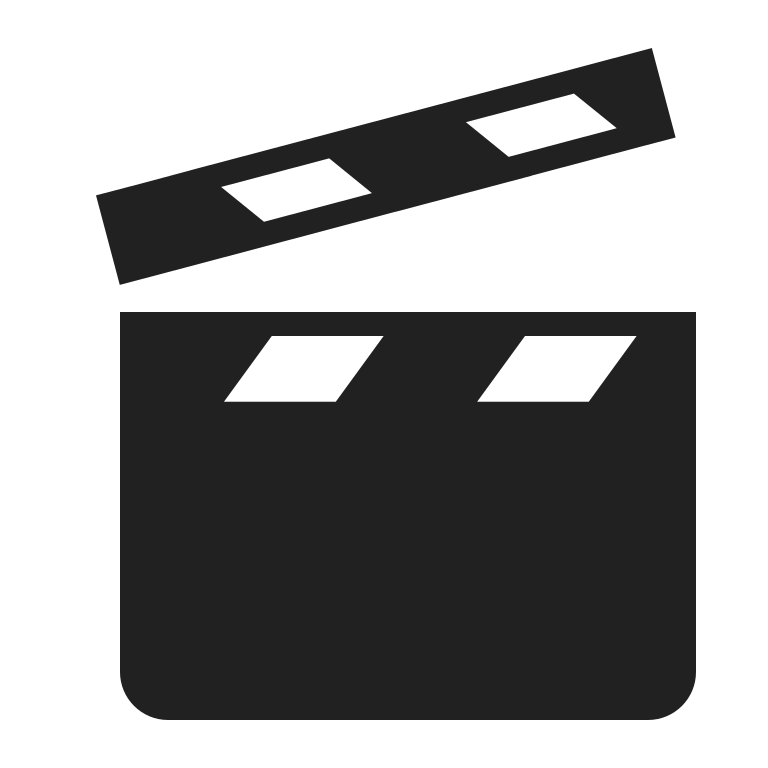
clapper board high contrast